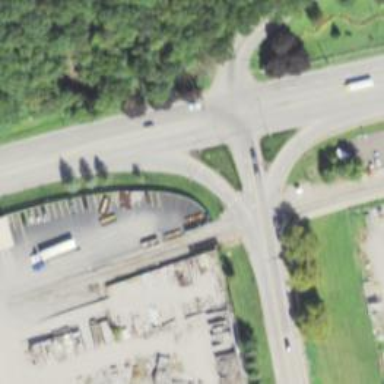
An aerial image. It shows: Primary link highway with asphalt surface.